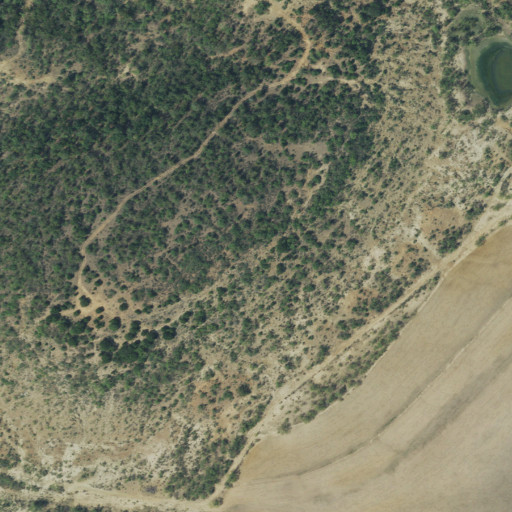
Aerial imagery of mountain in Texas named Barnett Hill containing shrub, deciduous forest, grassland, and cultivated crops